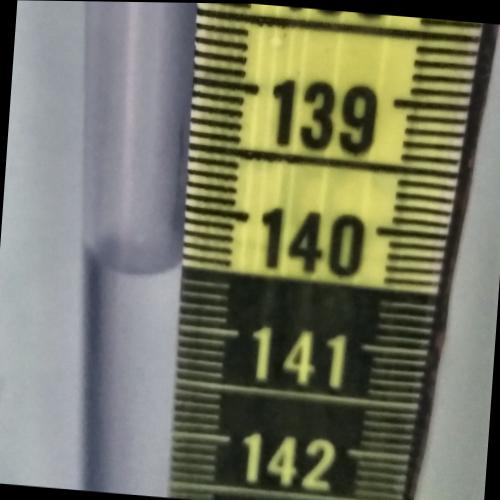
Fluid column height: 140.6 cm